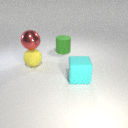
large cyan rubber cube in front of large green rubber cylinder